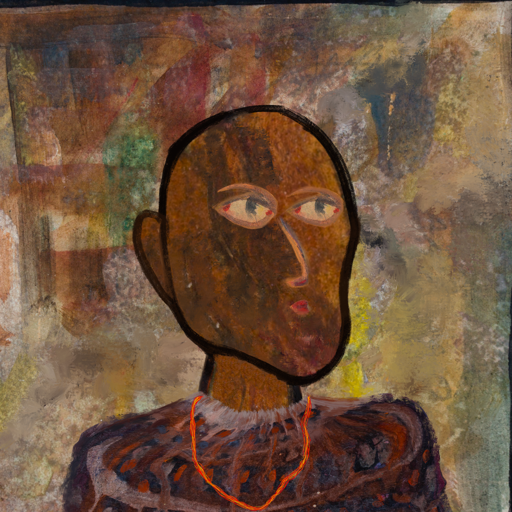
Background: Mosgoul, Head And Neck Side: Mosgoul, Face Side: GypsyMother, Bust: Hypocrite, Hair Side: Blank, Head Accessory: Blank, Second Necklace: Gypsy_Mother_2, Necklace: Blank, Baby: Blank